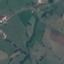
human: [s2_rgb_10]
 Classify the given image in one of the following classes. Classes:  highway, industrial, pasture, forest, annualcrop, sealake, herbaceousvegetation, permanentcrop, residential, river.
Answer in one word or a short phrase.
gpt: Pasture